Question: I am using the 'BindingContext' to generate the table and don't want a default value chosen.
My Class has this field:
'''
[RadioSelection ("Model:")]
public int model = -1;
public IList<string> Model;
'''
It is then added to the Root:
'''
car = new AddCar () {
Model = new List<string>(){"ES 250","ES 300","ES 330","ES 350"}
};
bc = new BindingContext (this, car, "Add Your Vehicle");
this.Root = bc.Root;
'''
However the UI renders a selected value "ES 250" instead of a blank value:

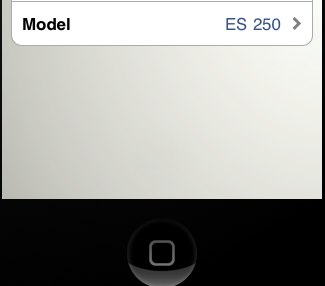
Answer: Add a null or empty value to the beginning of your list. Otherwise your only option is to modify MT.Dialog to behave the way you want.